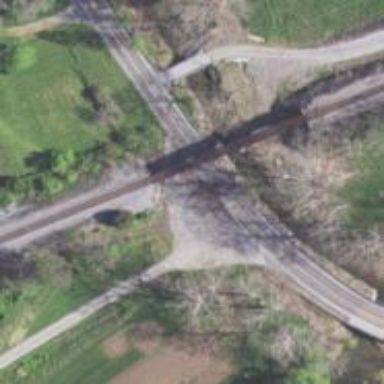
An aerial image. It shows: Bridge over railway line.